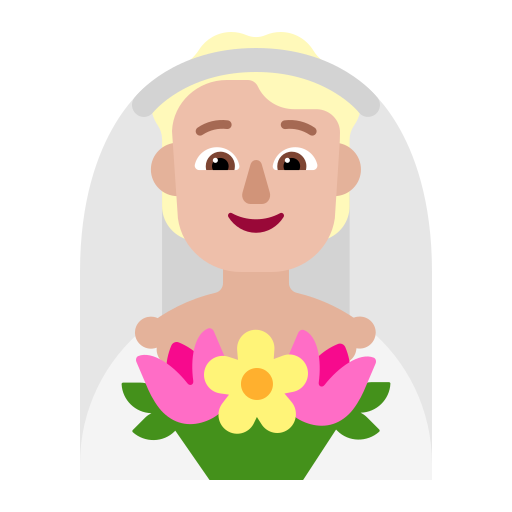
person with veil flat  light